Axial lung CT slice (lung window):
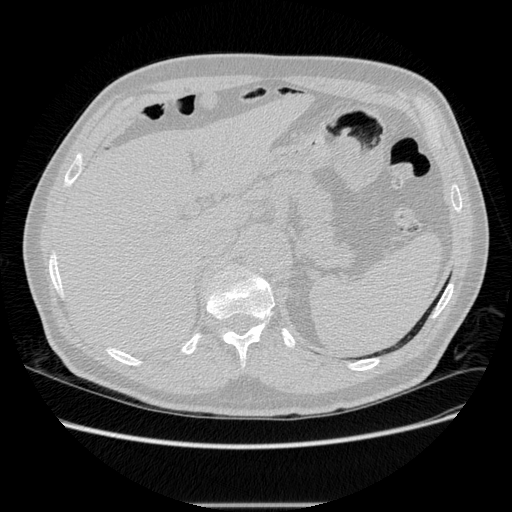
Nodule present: no